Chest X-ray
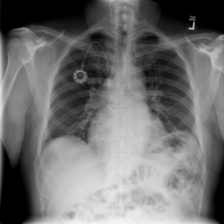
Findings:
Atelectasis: positive
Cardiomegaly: negative
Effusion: negative
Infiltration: negative
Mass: negative
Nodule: negative
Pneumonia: negative
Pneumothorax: negative
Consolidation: negative
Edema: negative
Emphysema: negative
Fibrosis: negative
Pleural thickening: negative
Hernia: negative